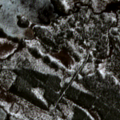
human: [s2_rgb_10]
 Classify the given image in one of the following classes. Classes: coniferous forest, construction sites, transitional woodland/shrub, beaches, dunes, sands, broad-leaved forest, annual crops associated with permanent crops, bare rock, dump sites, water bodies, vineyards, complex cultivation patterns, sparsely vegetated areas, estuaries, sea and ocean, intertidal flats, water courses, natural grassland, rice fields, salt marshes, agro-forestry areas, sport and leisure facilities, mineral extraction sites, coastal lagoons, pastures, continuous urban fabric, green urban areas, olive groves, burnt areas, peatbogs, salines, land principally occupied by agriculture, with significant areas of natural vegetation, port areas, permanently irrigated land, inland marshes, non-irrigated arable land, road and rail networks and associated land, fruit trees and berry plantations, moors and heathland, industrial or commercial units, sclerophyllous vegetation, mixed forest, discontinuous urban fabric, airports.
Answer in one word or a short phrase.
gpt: coniferous forest, transitional woodland/shrub, water bodies